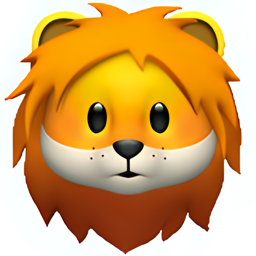
Name: lion face
Emoji: 🦁
Group: Animals & Nature
Sub-group: animal-mammal